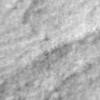
Label: no_change